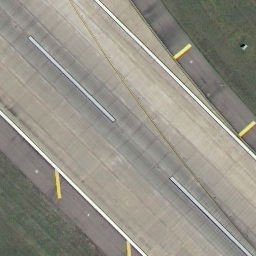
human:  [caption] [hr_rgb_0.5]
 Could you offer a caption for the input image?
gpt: There are some mark lines on the straight runway .

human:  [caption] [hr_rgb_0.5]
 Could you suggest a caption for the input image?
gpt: It is a straight runway with some mark lines on it .

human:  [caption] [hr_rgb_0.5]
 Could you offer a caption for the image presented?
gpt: A straight runway with some mark lines on it .

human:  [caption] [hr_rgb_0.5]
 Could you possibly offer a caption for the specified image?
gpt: It is a straight runway with some white mark lines on it .

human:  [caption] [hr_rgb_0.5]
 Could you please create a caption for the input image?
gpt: A straight runway with some white mark lines on it .